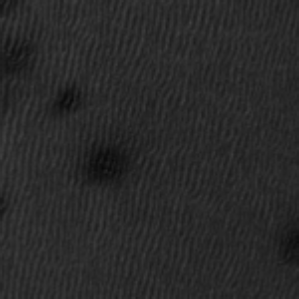
Label: frost